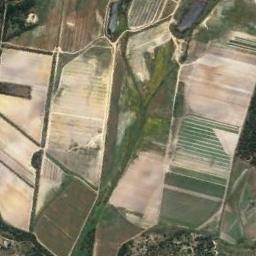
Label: rectangular_farmland